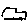
Label: car